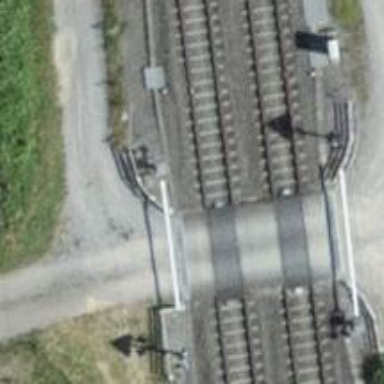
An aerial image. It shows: Level crossing at the railway with full barrier.